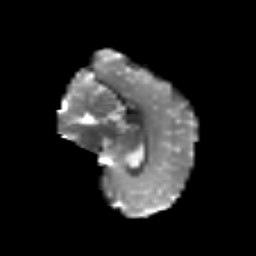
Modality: T2w
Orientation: sagittal
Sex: female
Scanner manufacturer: siemens
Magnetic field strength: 3 T
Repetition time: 5 s
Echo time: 0.071 s